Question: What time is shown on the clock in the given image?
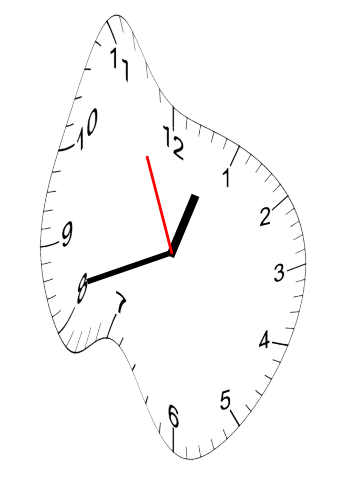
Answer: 12:41:56